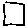
Label: square